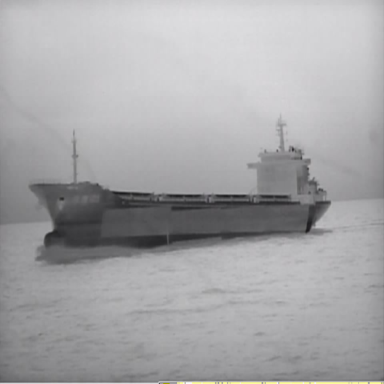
There is a liner in the infrared image.